Field crop: maize
Growth stage: 1
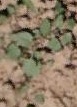
Species: convolvulus